You are looking at the short-time Fourier spectrogram of a bearing's acceleration signal. Diagnose the bearing from this image, choosing from: normal, inner_race, outer_race, ball.
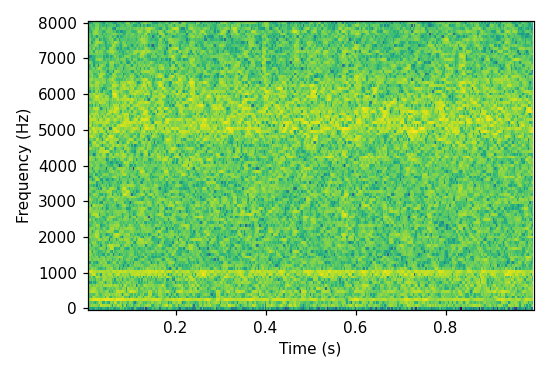
Answer: normal